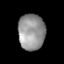
Tissue: prostate
Cell type: T cells
Senescence score: 0.3257
Nuclear area (px): 936
Mean DAPI intensity: 149.48